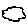
Label: cloud